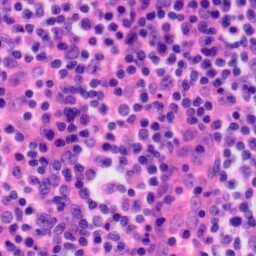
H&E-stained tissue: Tonsil